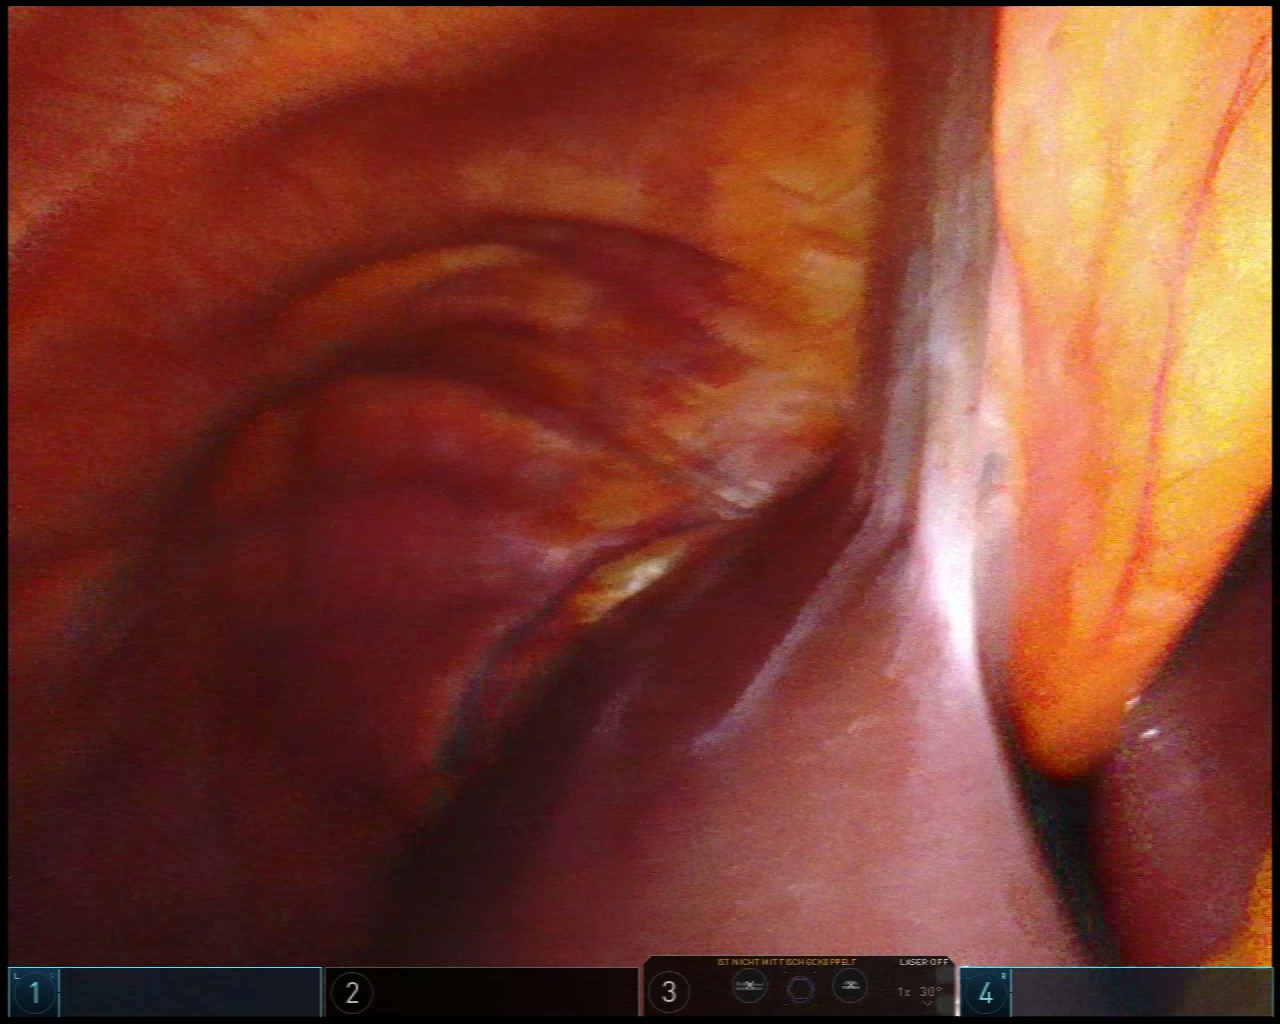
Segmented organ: liver
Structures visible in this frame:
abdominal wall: yes
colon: no
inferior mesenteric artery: no
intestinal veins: no
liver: yes
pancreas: no
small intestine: no
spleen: no
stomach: no
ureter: no
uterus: no
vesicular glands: no